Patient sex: M
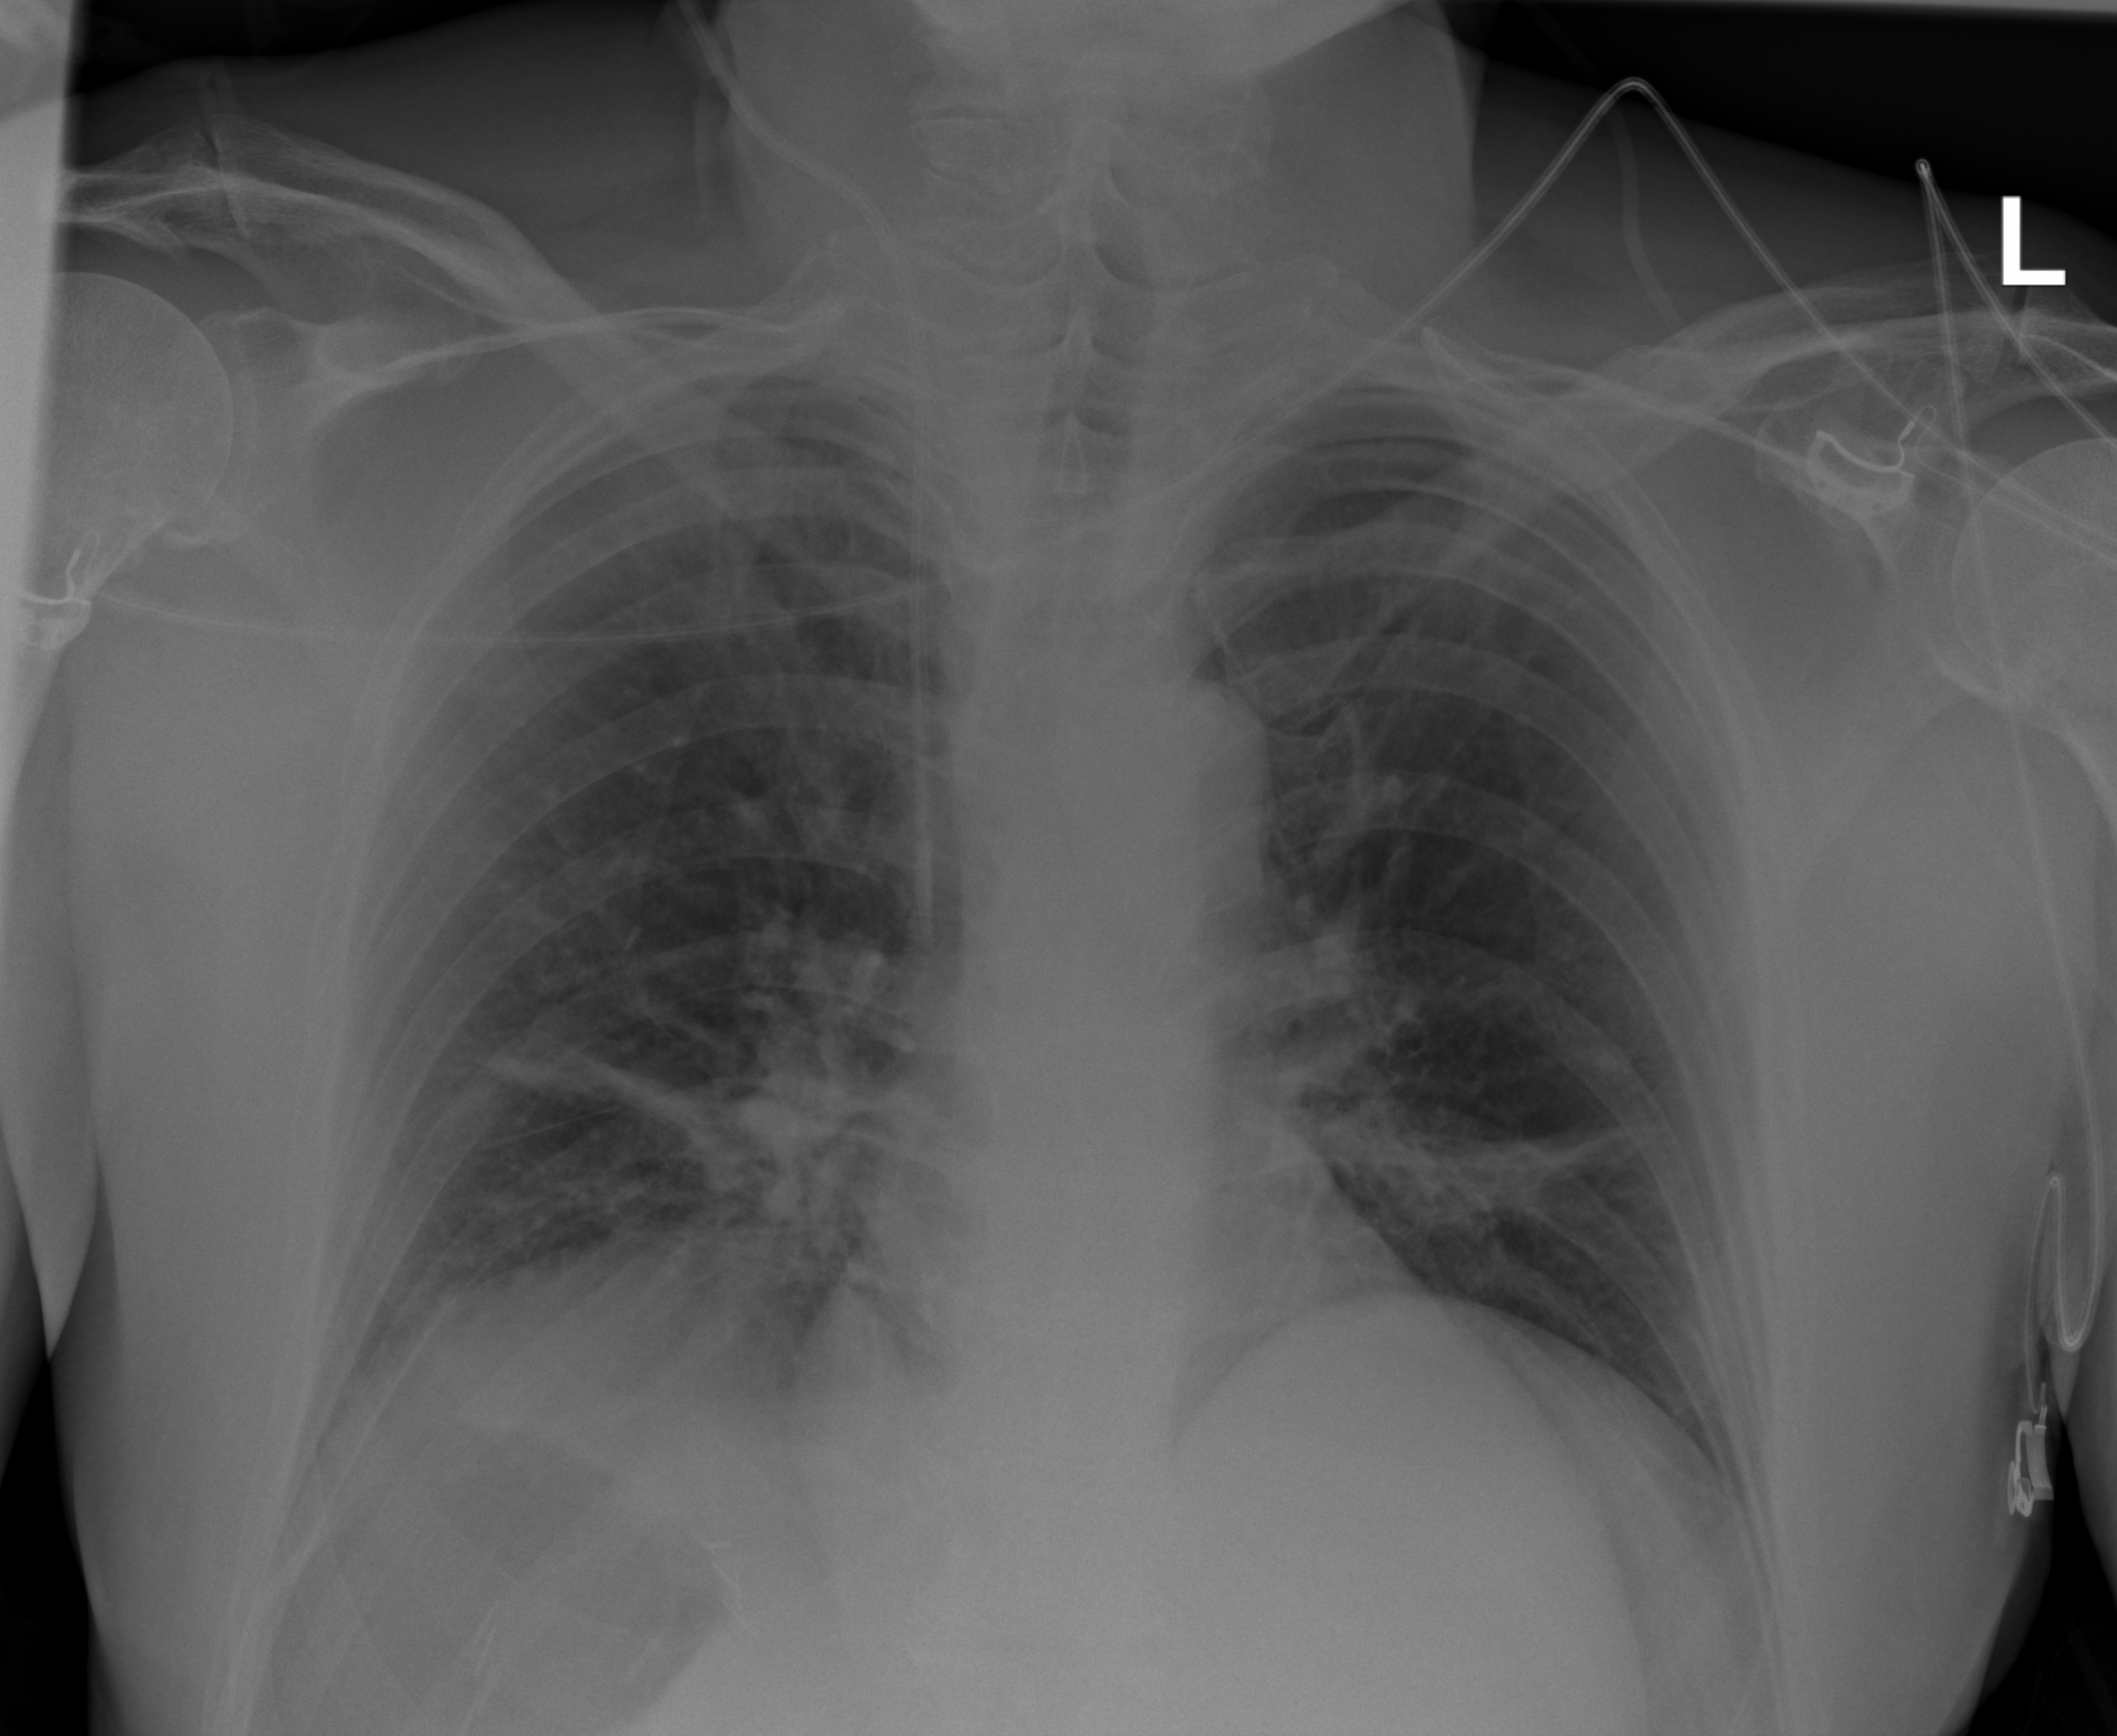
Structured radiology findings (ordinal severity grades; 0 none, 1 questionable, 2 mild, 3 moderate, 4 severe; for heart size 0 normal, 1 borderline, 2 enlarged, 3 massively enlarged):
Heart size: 0
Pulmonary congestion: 2
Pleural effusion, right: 2
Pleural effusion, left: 0
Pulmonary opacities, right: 0
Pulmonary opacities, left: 0
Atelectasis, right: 2
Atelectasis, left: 2